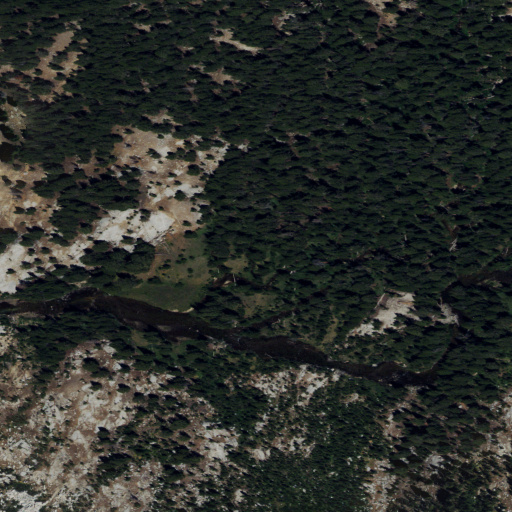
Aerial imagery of valley in California named French Canyon containing evergreen forest, shrub, and woody wetlands